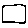
Label: square